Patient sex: F
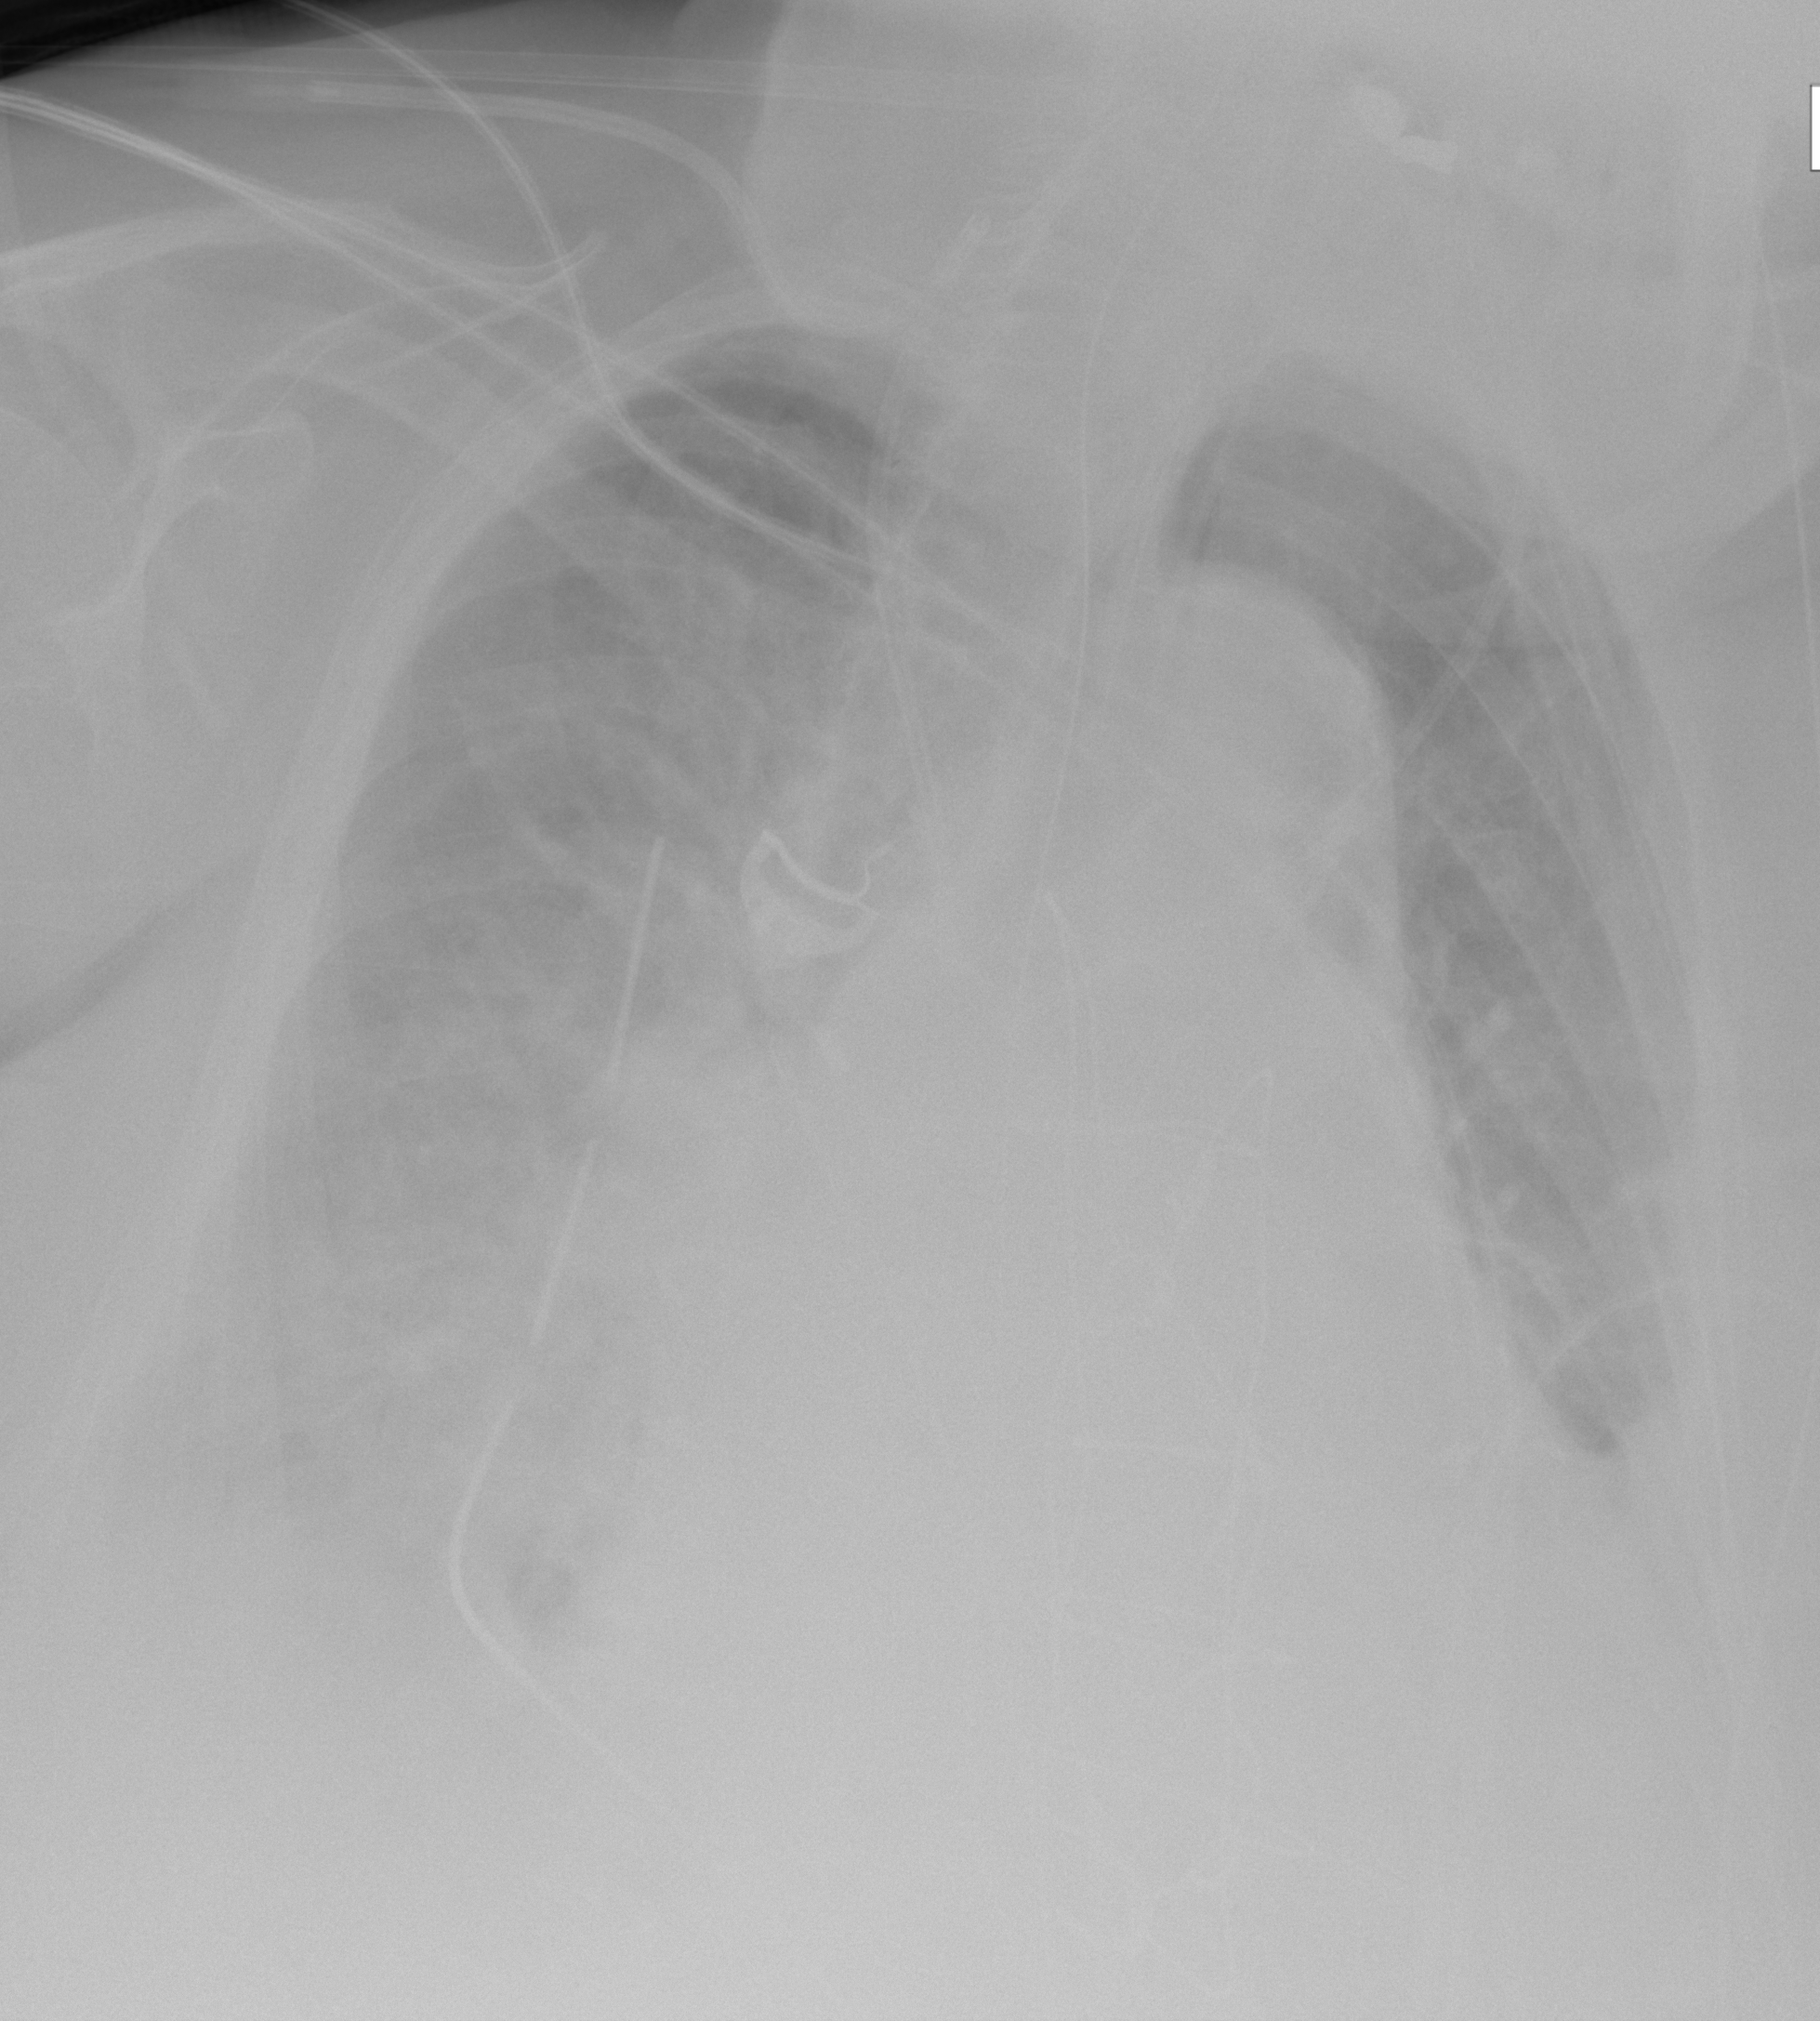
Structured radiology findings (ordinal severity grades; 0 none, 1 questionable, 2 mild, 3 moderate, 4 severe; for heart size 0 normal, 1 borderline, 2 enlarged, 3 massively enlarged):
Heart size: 2
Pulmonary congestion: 3
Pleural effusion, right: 3
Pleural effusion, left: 2
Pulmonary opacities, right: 3
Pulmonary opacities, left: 2
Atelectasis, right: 3
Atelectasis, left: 2